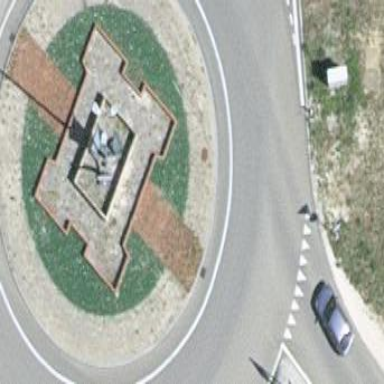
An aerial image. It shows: Primary highway with asphalt surface leading to roundabout.